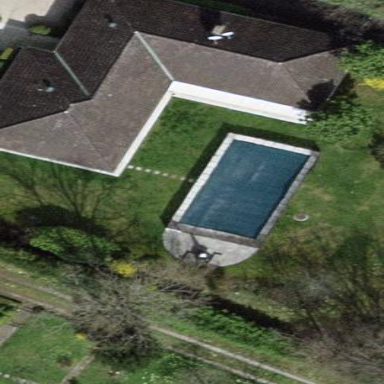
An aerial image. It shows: Outdoor swimming pool in leisure land.